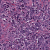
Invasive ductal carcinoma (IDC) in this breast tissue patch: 1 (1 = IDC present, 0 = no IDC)